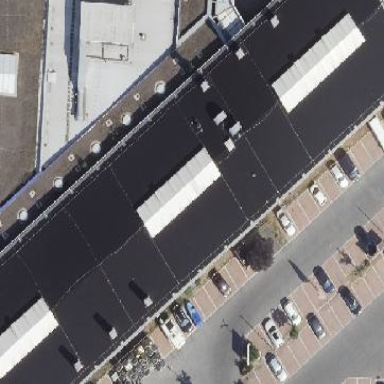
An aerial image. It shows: Building that houses furniture shop.